Question: Well,I'm reading an article involved in interrupt in java.Now I don't understand a sample very well as shown below:

I'm wondering why it will cause an infinite loop there.What does "It can't restore the interrupt status earlier" mean.
Appreciate any help.Thanks.
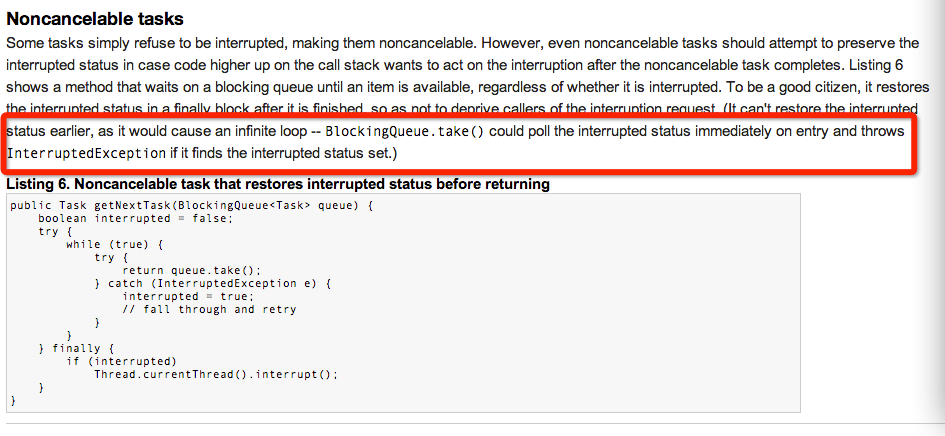
Answer: > I'm wondering why it will cause an infinite loop there.What does "It can't restore the interrupt status earlier" mean.
So typically you restore the interrupt state in the 'catch' block. However, if this was done in this case and then it loops around and called 'take()' again, it would cause another throw of 'InterruptedException' and an infinite loop.
For me, the question with the code is why, if the thread was interrupted, does the code loop around and call 'take()' again. Typically we are in a loop that is something like:
'''
while (!Thread.currentThread().isInterrupted()) {
...
}
'''
Maybe the author of the code is confusing spurious wakeups with spurious interrupts? I don't think that the latter actually happen. Certainly spurious wakeups happen but those are handled internally by the 'queue.take()' method.
Typically we restore the thread interrupt status with something like the following code:
'''
try {
queue.take();
} catch (InterruptedException ie) {
// because catching InterruptedException clears the thread interrupt bit,
// we immediately re-interrupt the current thread.
Thread.currentThread().interrupt();
// handle the interrupt here by quitting or returning or ...
}
'''